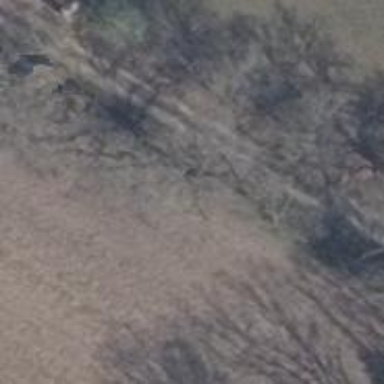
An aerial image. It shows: Row of deciduous broadleaved trees.